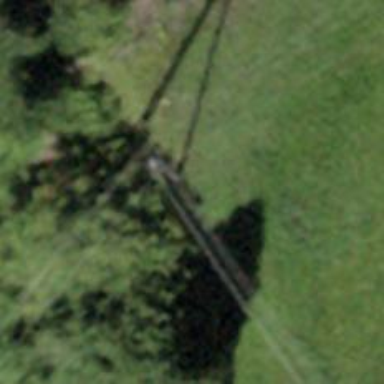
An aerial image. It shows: Minor power line.